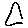
Label: triangle